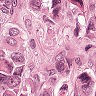
Metastatic tissue present: yes